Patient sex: M
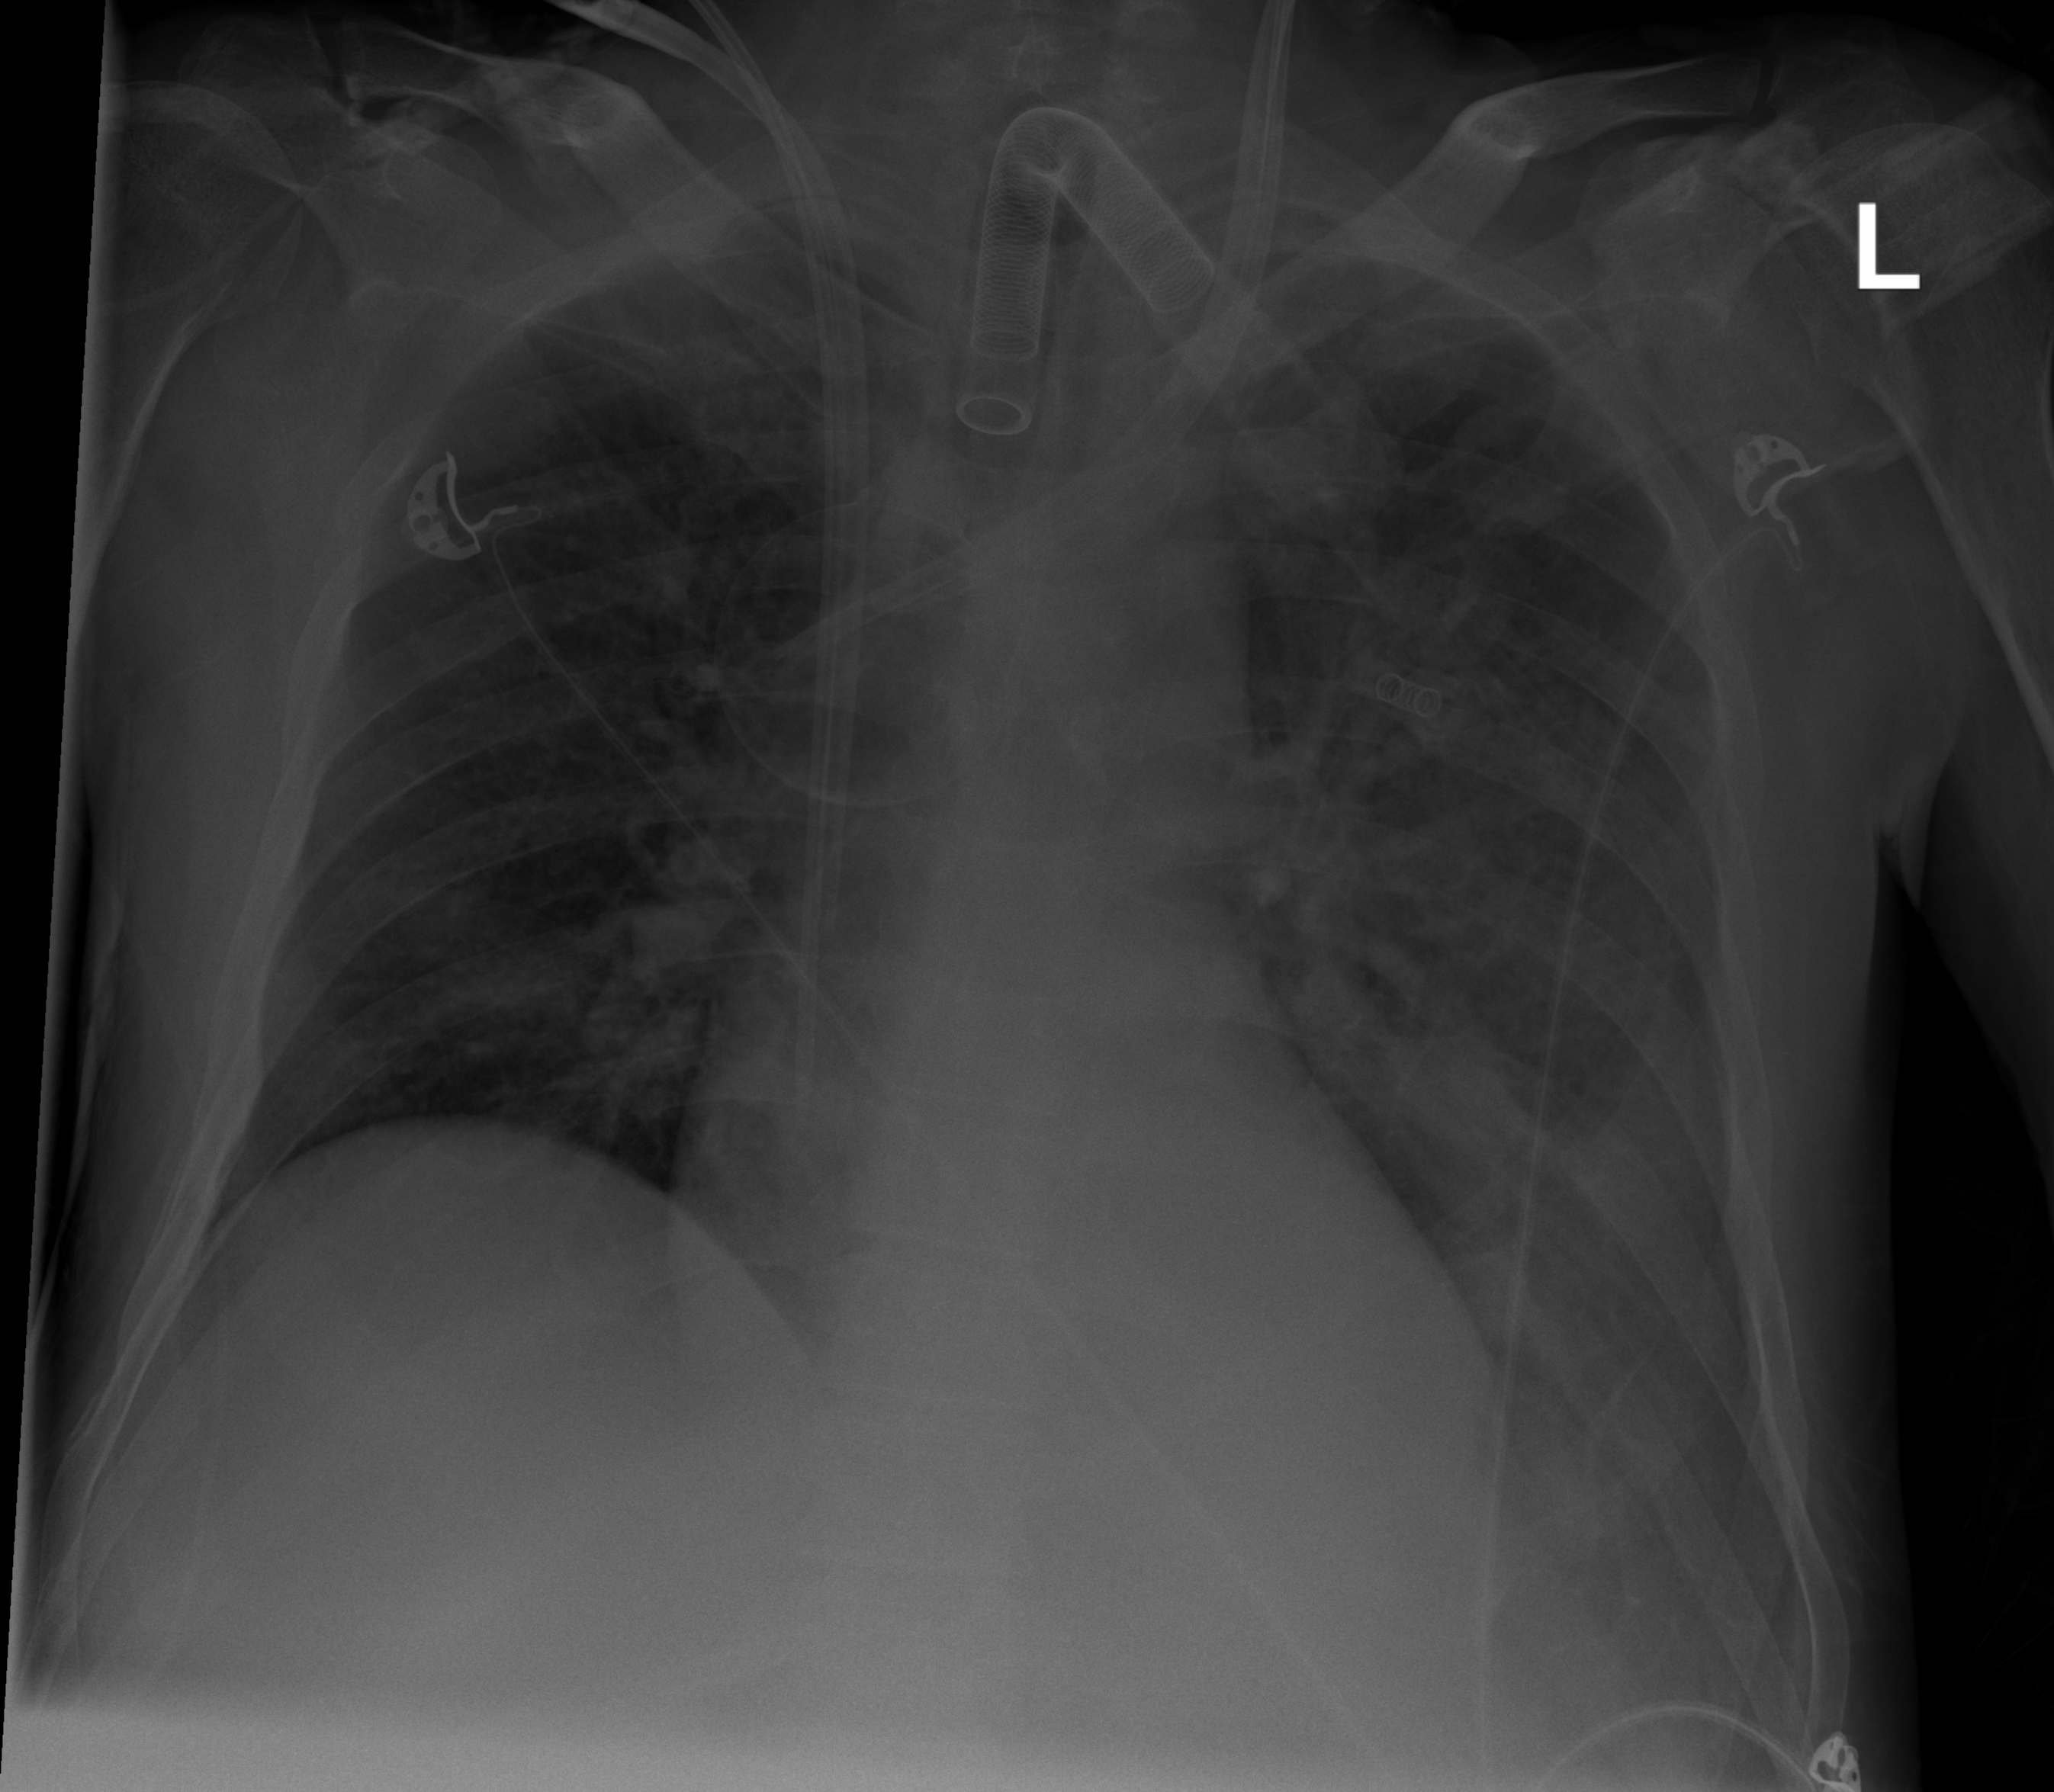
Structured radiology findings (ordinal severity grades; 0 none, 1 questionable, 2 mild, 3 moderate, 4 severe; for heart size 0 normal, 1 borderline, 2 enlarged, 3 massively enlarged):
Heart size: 0
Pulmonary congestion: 2
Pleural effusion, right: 0
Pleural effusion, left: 2
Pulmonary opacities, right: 0
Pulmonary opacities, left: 2
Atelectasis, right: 0
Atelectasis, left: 2